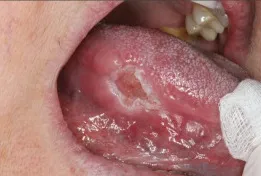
(a) In June 2015 an increase in size of the ulcer was seen and an excision was performed.
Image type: pathology (h&e)